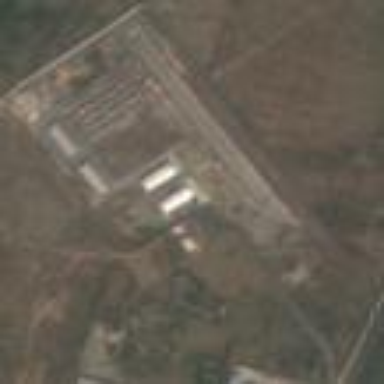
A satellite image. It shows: Industrial depot area.